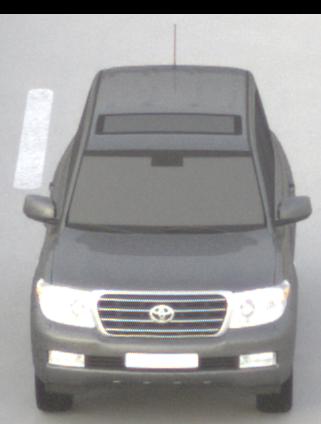
Make: Toyota
Model: Land Cruiser V8 4.7
Detailed model: Land Cruiser V8 (J20)
Model produced from: 2008/03
Model produced until: 2009/11
Doors: 5
Color: gray
Road condition: dry road
Daytime: sunrise or sunset
Contrast: low contrast